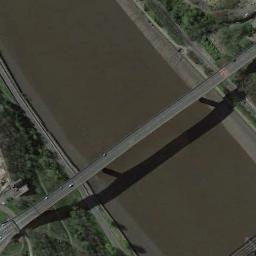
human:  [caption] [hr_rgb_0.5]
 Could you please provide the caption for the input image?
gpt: A bridge is over the river with some plants beside .

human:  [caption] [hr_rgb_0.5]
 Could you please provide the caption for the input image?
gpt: There is a white sign on the bridge .

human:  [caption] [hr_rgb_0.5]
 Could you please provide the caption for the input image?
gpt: A bridge built on a yellow river and some green plants on both sides of the river .

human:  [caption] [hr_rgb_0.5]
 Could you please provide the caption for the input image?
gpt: A bridge connecting the land on both sides of the brown river .

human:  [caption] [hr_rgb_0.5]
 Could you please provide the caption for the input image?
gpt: Many trees are around the bridge .